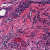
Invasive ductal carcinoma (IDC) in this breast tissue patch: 0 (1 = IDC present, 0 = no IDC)